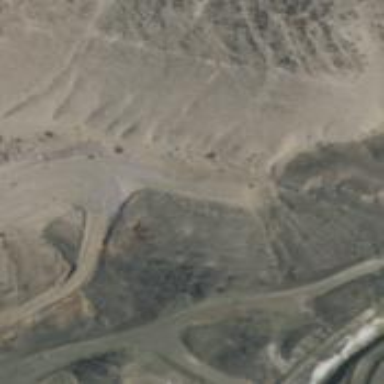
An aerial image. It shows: Quarry area.